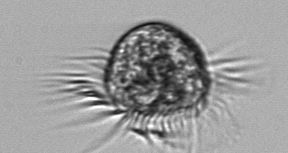
Label: Pelagostrobilidium